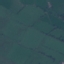
Land use / land cover class: Pasture